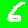
Digit: 6